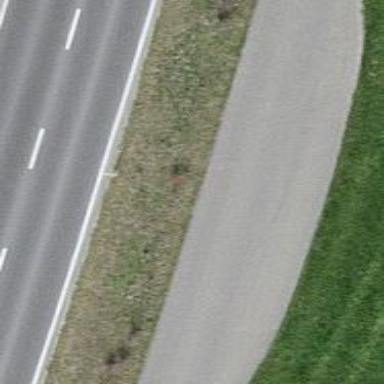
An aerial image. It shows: Passing place on the road.